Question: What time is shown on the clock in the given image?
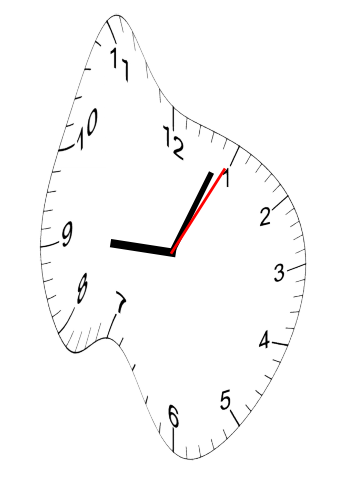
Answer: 09:04:05